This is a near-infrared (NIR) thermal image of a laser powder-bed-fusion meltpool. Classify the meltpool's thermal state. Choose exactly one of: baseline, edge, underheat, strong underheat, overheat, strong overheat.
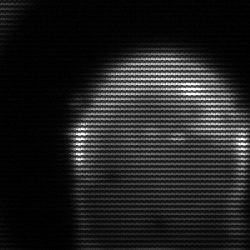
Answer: edge